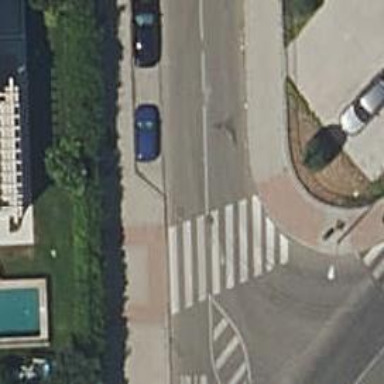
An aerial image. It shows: Uncontrolled crossing on the road.